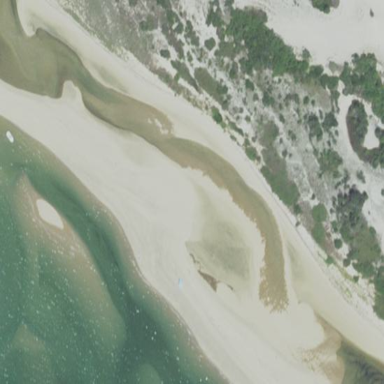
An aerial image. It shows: Sandy beach with natural surroundings.